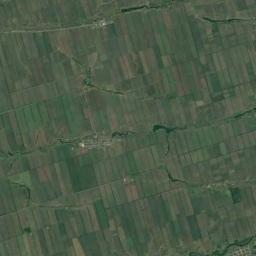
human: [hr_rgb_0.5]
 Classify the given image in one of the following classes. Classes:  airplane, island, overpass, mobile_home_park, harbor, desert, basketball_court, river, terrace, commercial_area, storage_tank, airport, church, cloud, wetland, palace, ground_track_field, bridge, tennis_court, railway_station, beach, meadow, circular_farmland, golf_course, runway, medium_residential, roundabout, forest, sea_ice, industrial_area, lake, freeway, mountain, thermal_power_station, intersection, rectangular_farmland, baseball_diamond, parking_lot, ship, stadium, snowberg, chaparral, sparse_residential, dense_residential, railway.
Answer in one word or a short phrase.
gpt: rectangular_farmland